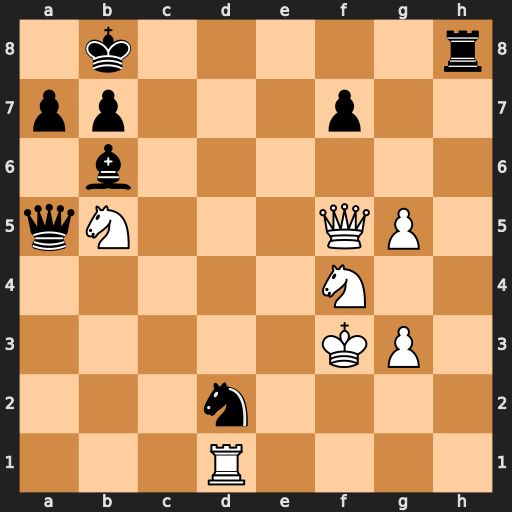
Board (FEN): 1k5r/pp3p2/1b6/qN3QP1/5N2/5KP1/3n4/3R4
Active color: w
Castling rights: -
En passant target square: -
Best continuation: Rxd2 Qxd2 Qe5+